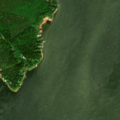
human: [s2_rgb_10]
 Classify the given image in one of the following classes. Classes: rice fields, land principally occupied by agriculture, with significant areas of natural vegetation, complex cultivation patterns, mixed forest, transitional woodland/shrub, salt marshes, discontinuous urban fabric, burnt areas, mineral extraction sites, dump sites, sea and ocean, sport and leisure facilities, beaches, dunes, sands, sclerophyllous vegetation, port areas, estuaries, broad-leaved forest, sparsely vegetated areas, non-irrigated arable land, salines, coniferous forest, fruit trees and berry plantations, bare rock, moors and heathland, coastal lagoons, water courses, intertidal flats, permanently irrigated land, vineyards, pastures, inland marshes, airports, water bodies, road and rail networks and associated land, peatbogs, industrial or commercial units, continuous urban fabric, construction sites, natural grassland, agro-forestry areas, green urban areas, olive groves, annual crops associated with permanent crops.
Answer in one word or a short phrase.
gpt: mixed forest, sea and ocean